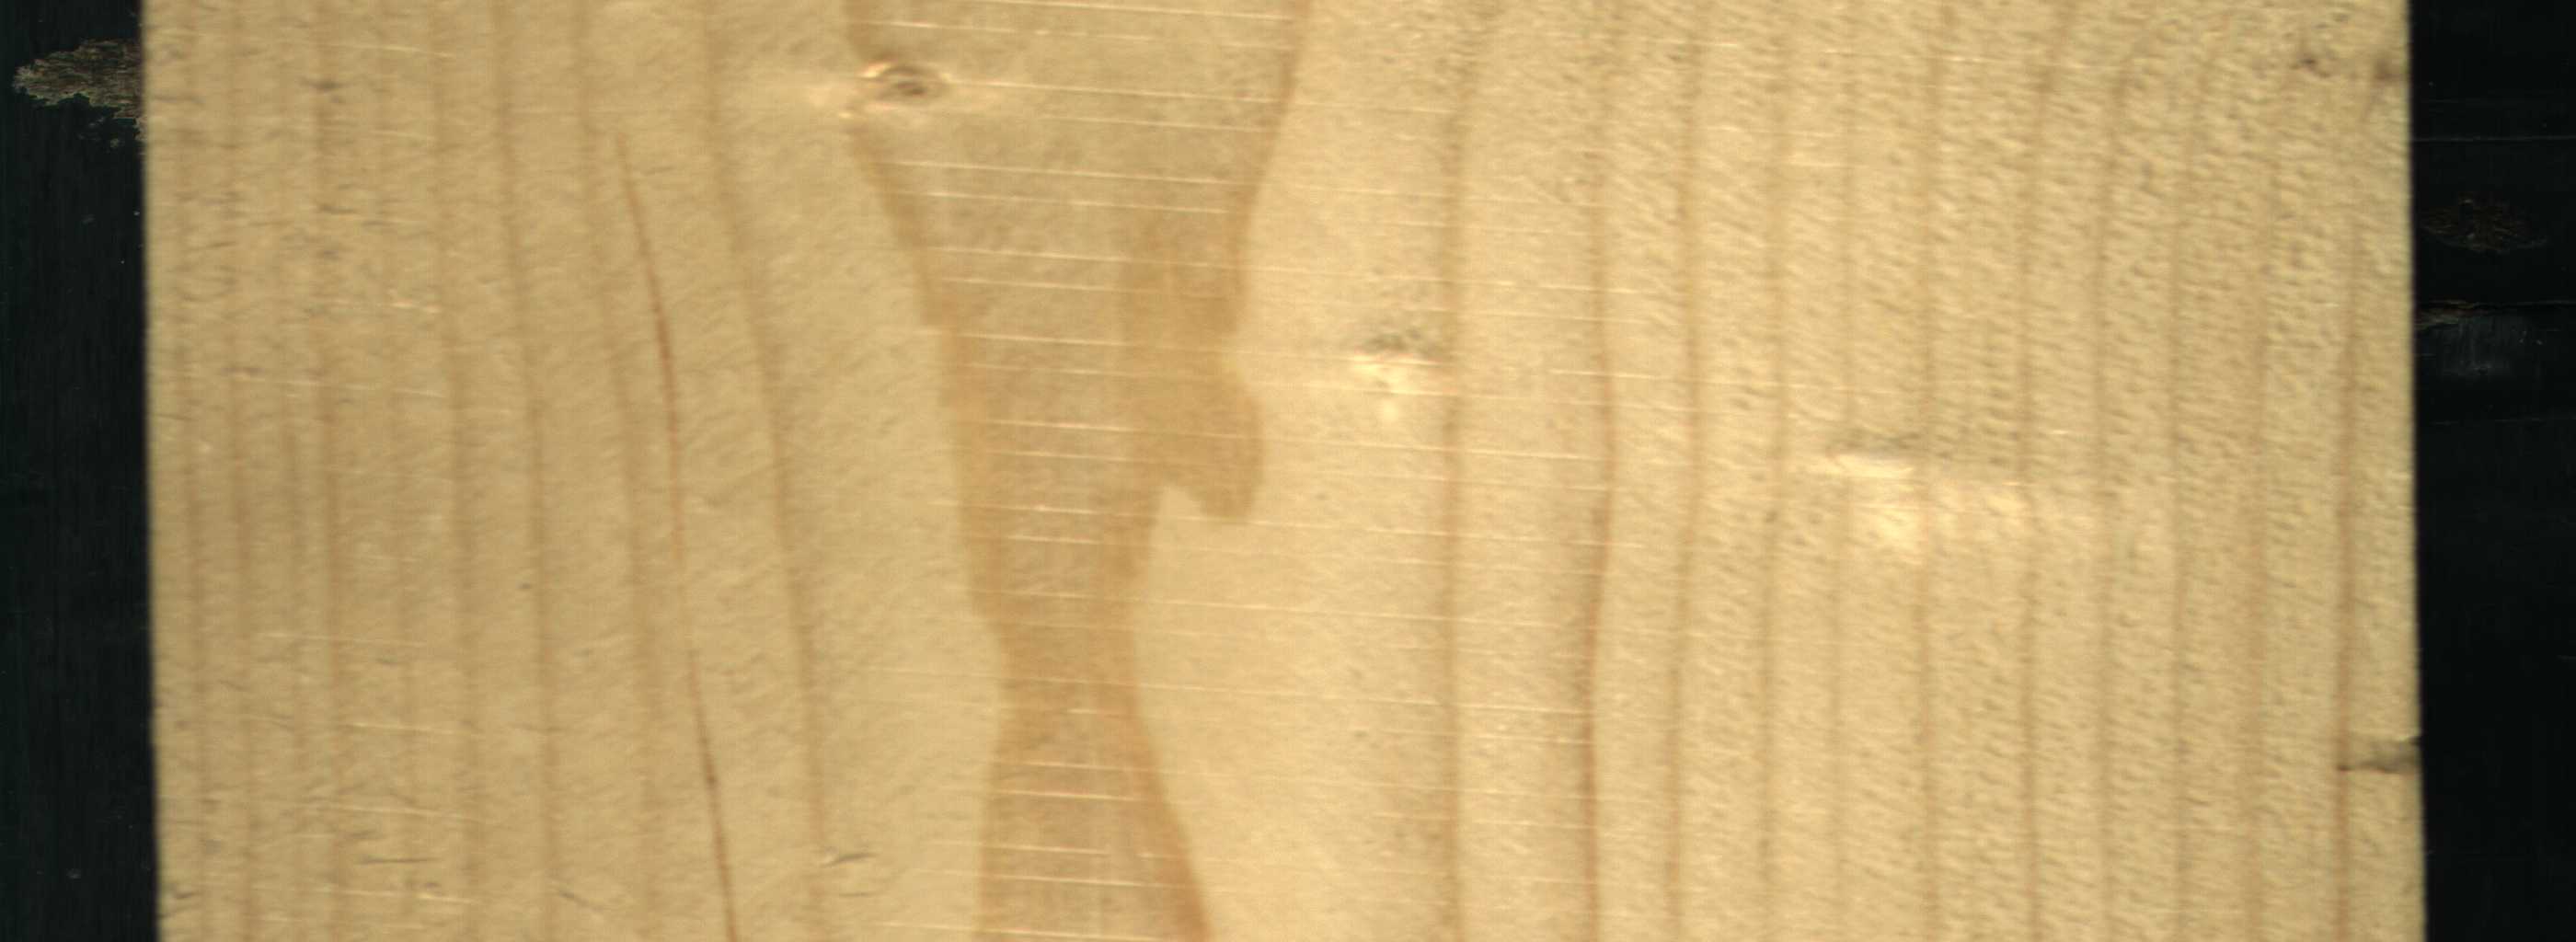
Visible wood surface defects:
Live_Knot